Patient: sex M, age 55
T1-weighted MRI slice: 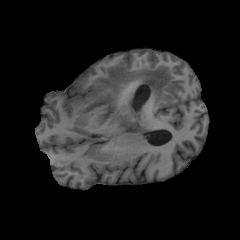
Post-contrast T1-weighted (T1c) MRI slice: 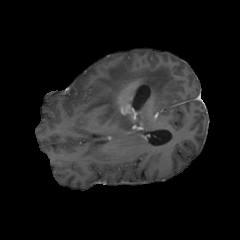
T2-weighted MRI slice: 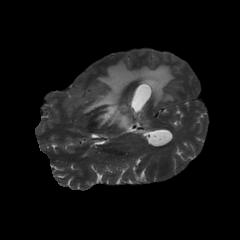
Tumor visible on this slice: yes
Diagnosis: Glioblastoma, IDH-wildtype
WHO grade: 4